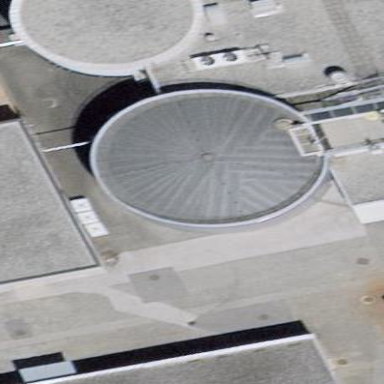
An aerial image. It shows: Building with storage tank.